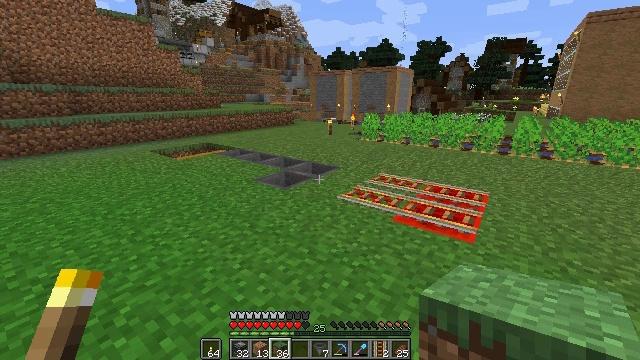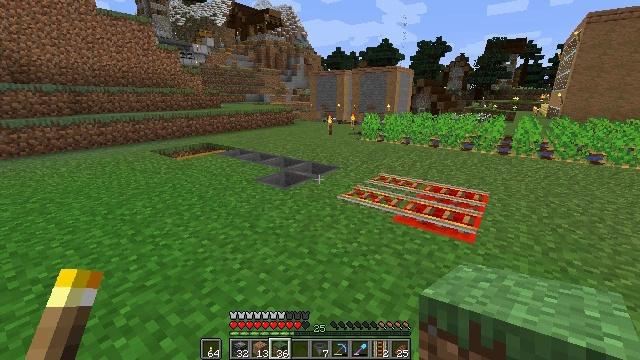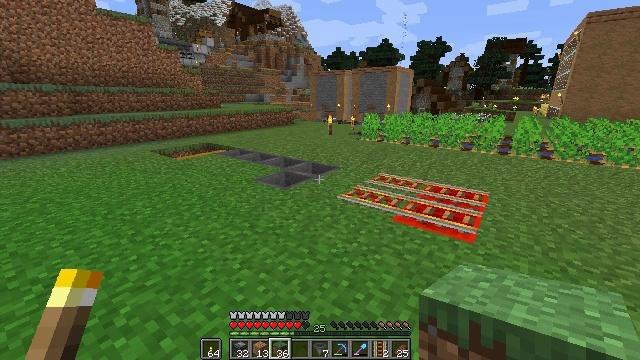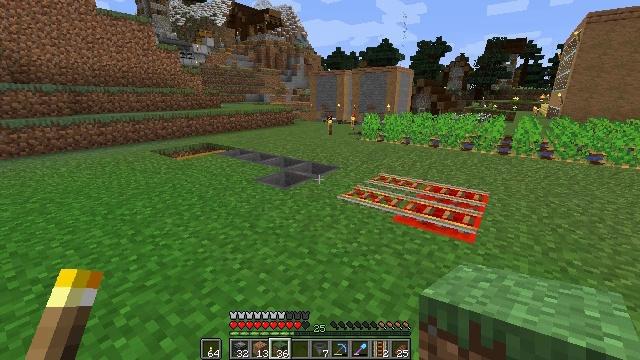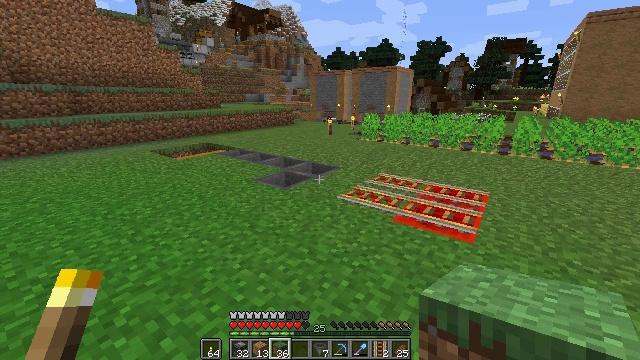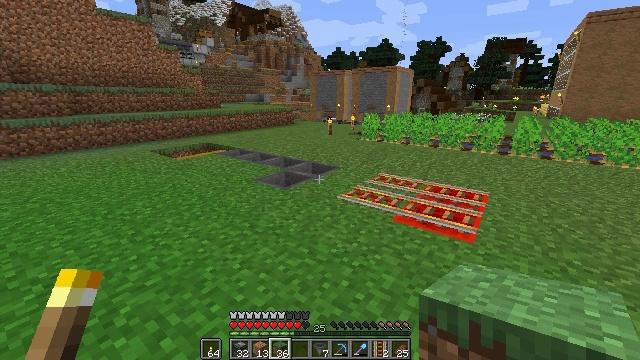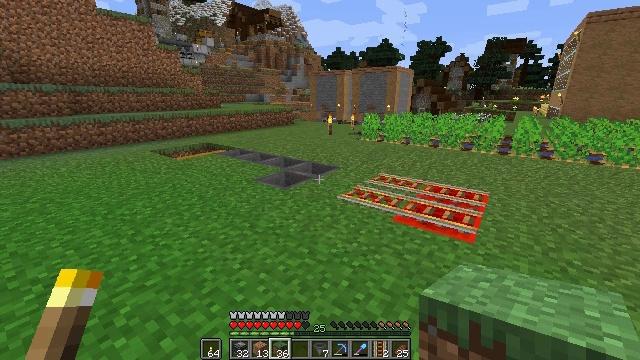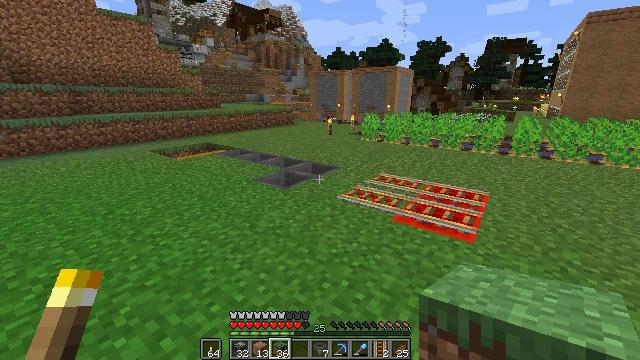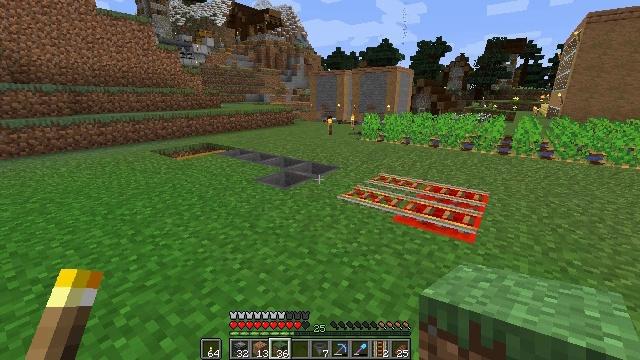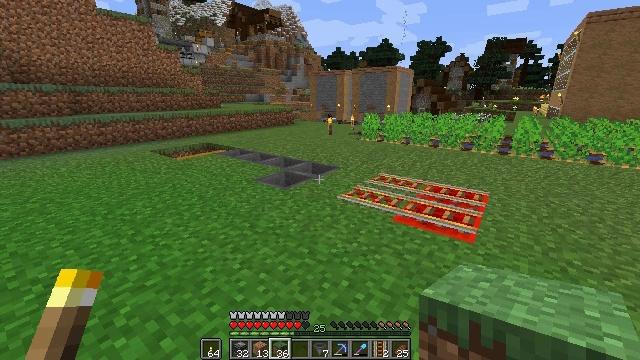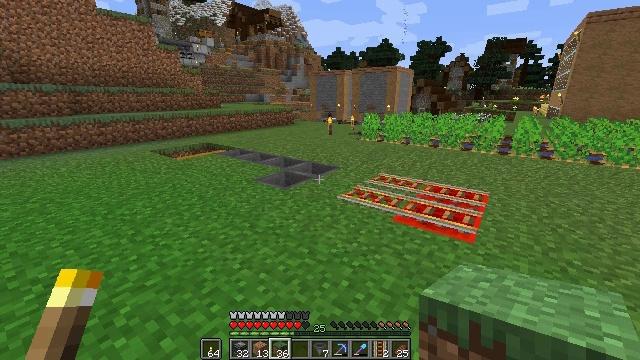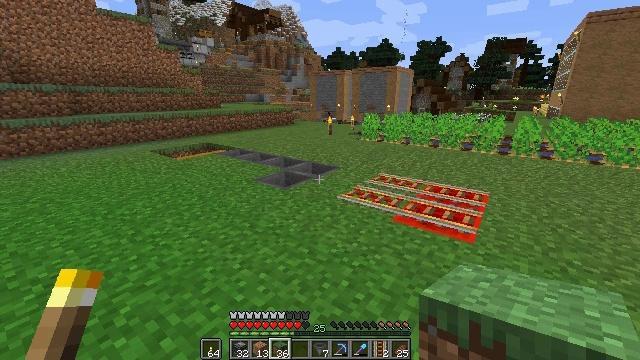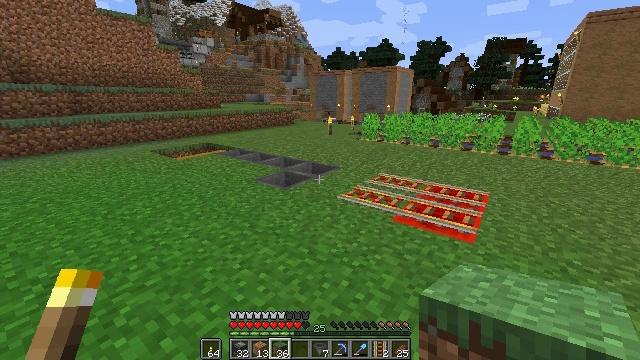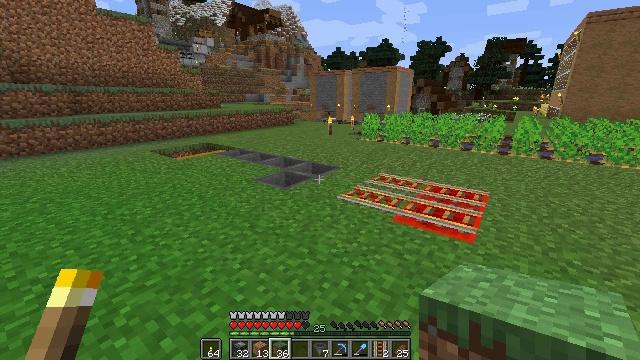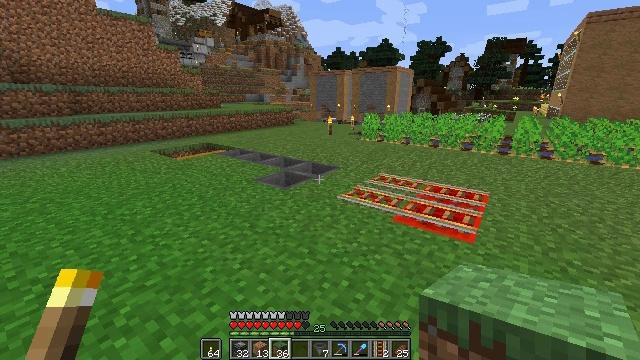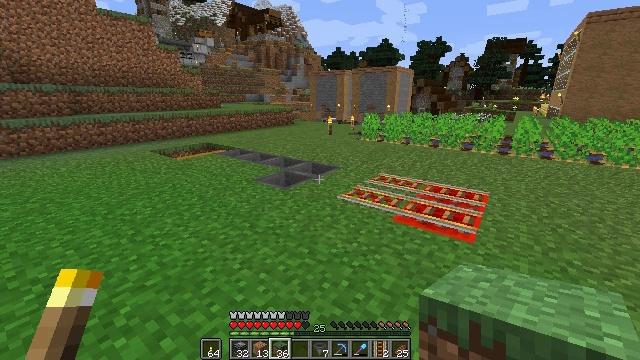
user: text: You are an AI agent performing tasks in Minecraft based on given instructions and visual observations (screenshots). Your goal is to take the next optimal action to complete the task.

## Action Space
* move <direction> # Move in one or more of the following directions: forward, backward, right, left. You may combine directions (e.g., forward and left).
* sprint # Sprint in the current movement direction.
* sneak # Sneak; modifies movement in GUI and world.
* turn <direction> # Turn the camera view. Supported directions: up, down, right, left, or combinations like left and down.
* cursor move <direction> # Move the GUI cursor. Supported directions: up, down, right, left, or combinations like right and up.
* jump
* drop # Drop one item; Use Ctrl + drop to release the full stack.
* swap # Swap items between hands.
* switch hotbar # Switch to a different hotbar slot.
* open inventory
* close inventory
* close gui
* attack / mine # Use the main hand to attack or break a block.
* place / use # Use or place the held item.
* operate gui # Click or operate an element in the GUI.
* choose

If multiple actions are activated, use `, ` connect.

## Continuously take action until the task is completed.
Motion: motion action
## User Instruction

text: Construct a piston using the necessary materials.
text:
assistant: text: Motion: no_op
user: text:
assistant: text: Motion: no_op
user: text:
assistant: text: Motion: no_op
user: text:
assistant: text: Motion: no_op
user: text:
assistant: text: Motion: no_op
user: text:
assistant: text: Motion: no_op
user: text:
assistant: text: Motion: no_op
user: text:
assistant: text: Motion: no_op
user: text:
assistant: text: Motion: no_op
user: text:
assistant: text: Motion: no_op
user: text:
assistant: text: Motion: no_op
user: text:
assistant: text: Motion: no_op
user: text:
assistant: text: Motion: no_op
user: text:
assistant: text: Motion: no_op
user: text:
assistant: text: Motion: no_op
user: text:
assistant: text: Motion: no_op
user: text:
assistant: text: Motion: no_op
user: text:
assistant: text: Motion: no_op
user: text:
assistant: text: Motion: no_op
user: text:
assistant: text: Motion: no_op
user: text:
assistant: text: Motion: no_op
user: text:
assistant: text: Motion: no_op
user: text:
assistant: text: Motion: no_op
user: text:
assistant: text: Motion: no_op
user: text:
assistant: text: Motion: no_op
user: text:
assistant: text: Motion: no_op
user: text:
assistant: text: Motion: no_op
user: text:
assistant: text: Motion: no_op
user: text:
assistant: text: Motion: no_op
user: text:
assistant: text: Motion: no_op